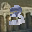
Label: 3